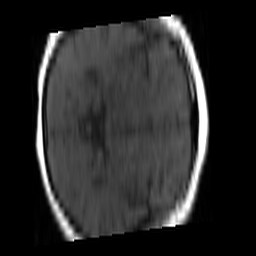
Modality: T1w
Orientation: axial
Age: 52
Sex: female
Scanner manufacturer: philips
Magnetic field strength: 1.5 T
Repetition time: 0.4 s
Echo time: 0.0074 s